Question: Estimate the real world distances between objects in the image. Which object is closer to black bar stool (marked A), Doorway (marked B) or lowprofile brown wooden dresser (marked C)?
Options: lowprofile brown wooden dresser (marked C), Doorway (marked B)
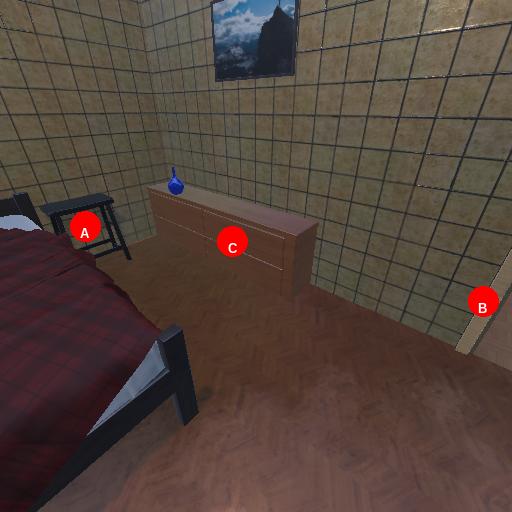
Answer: lowprofile brown wooden dresser (marked C)